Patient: sex F, age 36
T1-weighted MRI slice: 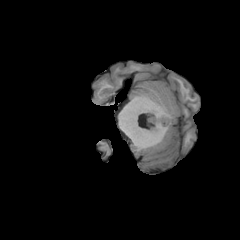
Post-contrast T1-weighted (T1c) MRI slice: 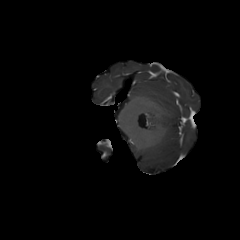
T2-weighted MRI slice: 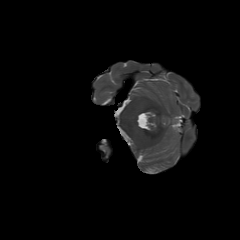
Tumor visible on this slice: no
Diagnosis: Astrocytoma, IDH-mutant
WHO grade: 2